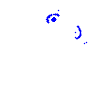
Particle: electron